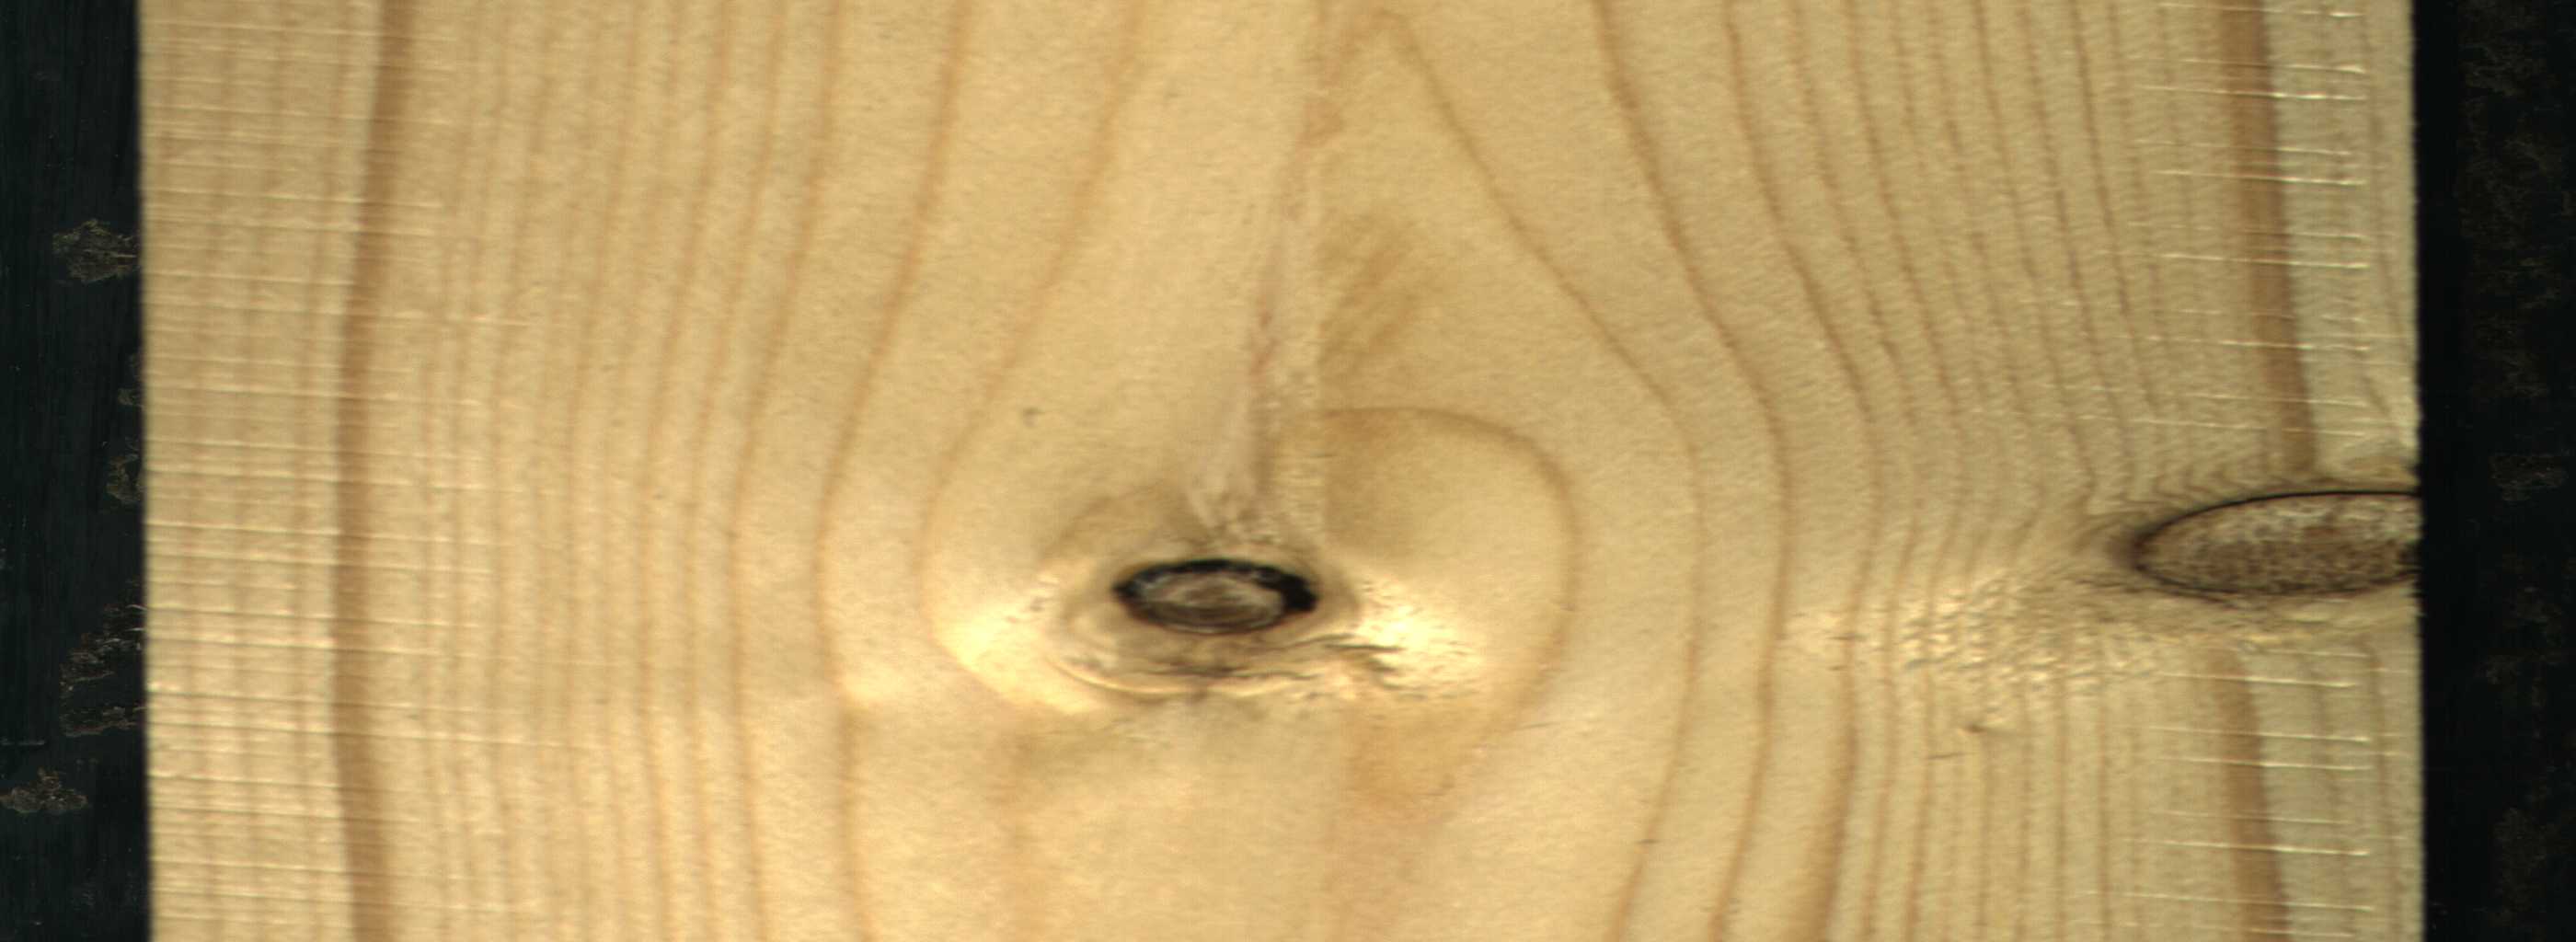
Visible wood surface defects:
Quartzity
Quartzity
Dead_Knot
Dead_Knot